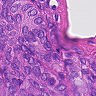
Metastatic tissue present: yes